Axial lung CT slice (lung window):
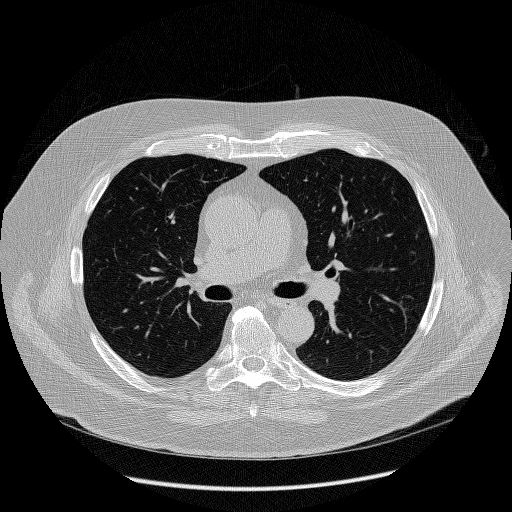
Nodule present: no